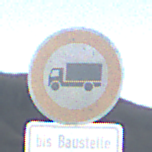
Verkehrszeichen: VerbotFuerKraftfahrzeugeUeberDreiKommaFuenfTonnen
Zusatzzeichen unten: SonstigeFahrzeugePersonengruppenFrei2
Umgebung: Outdoor, Nature
Tageszeit: SunriseSunset
Wetter: Clear
Licht: Natural
Jahreszeit: NotSpecified
Kontrast: HighContrast